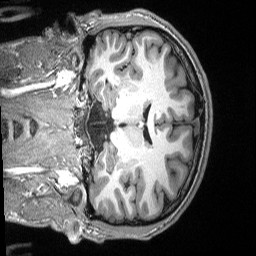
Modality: T1w
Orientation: coronal
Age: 18
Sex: male